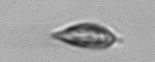
Label: Prorocentrum_triestinum